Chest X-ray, AP view. Patient: 48 years old, sex M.
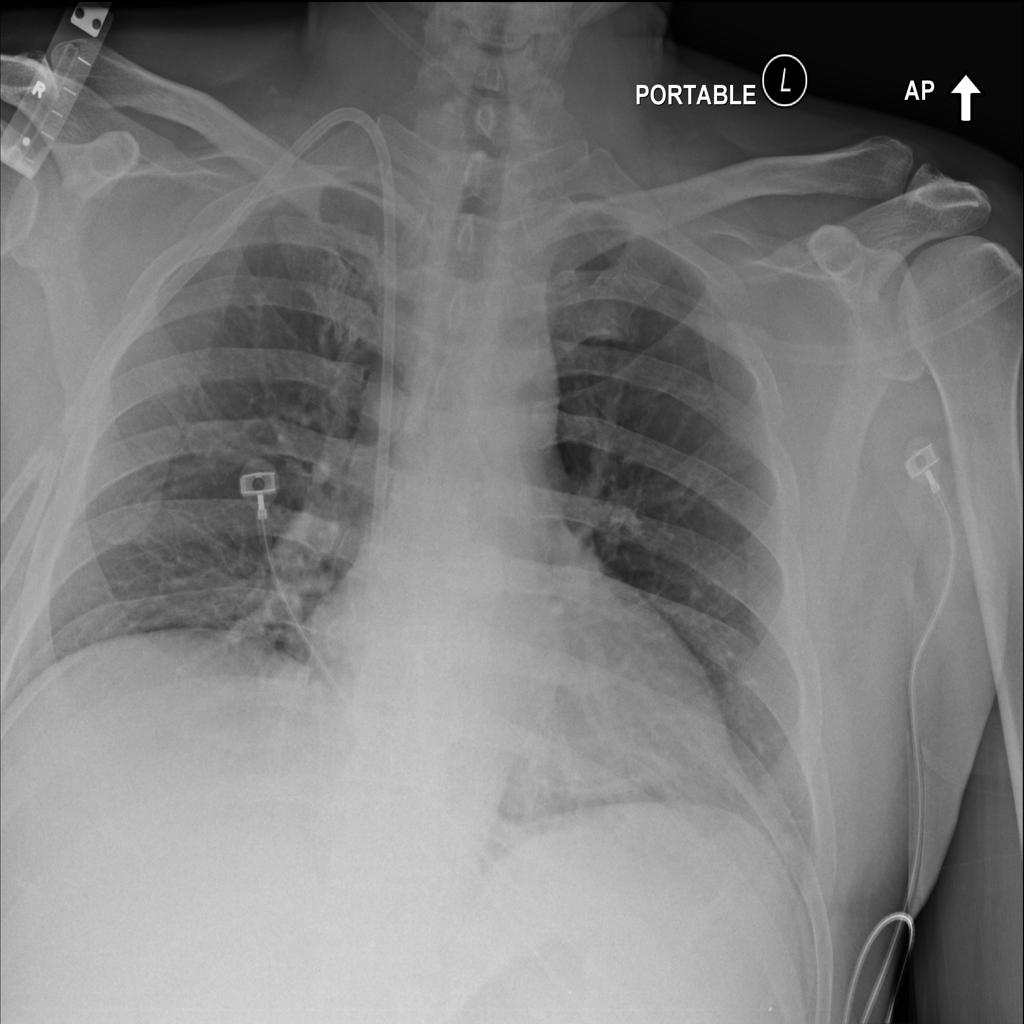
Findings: No Finding